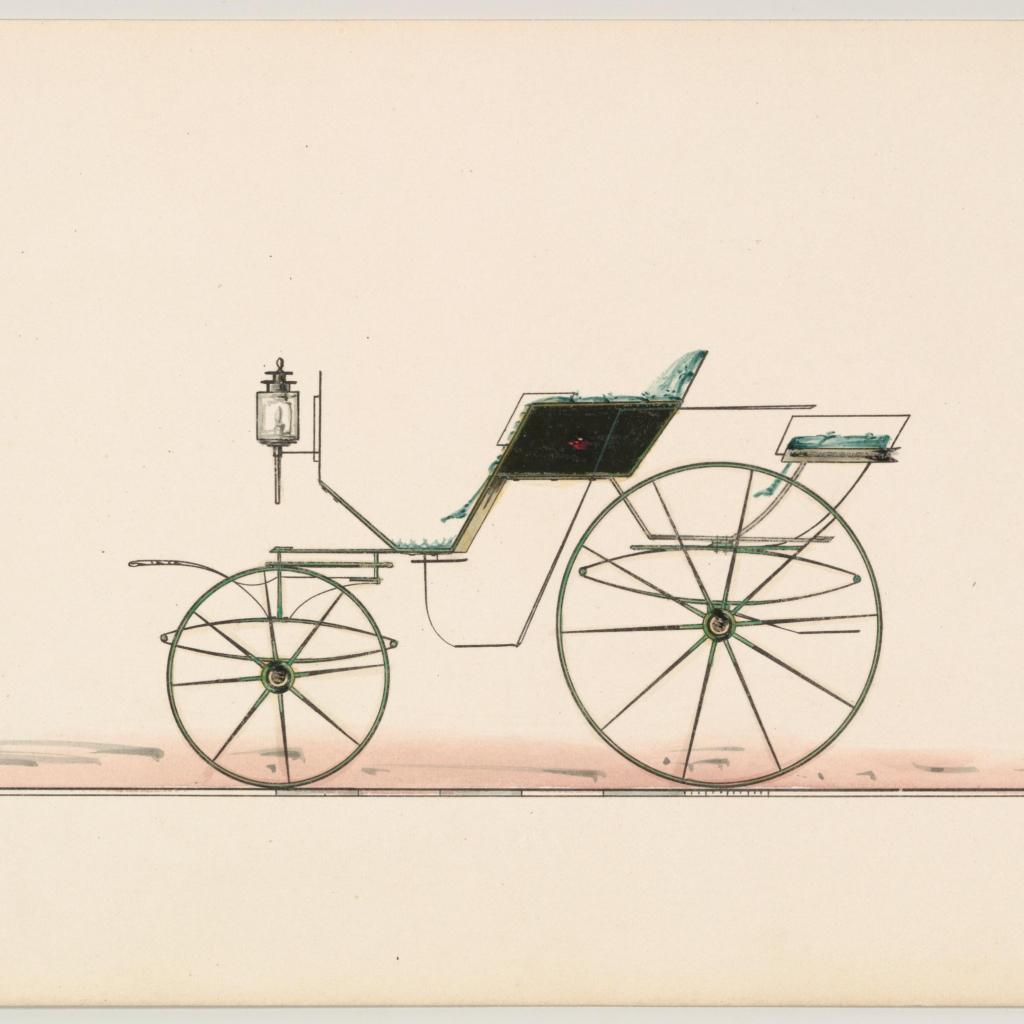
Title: Phaeton (unnumbered)
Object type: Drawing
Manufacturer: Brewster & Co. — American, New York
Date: ca. 1870
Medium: Pen and ink, watercolor, gouache and gum arabic
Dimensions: sheet: 6 x 8 13/16 in. (15.2 x 22.4 cm)
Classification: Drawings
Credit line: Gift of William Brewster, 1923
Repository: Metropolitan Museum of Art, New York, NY